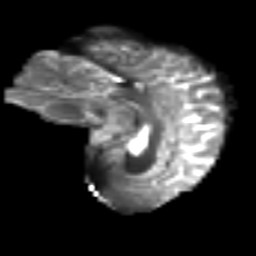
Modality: T2w
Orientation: sagittal
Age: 33
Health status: ill
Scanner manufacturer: philips
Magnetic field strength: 3 T
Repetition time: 9 s
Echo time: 0.127 s